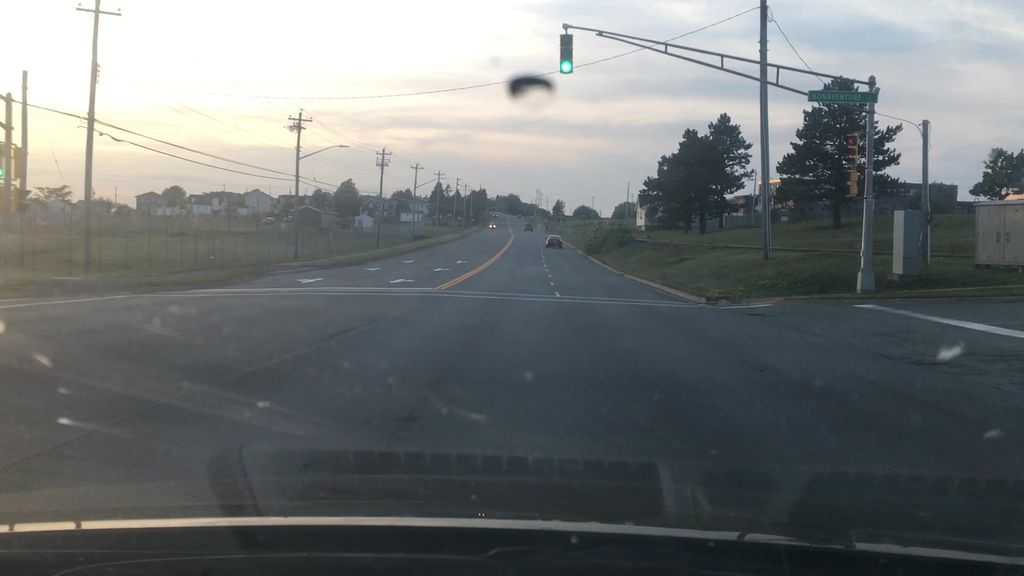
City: halifax